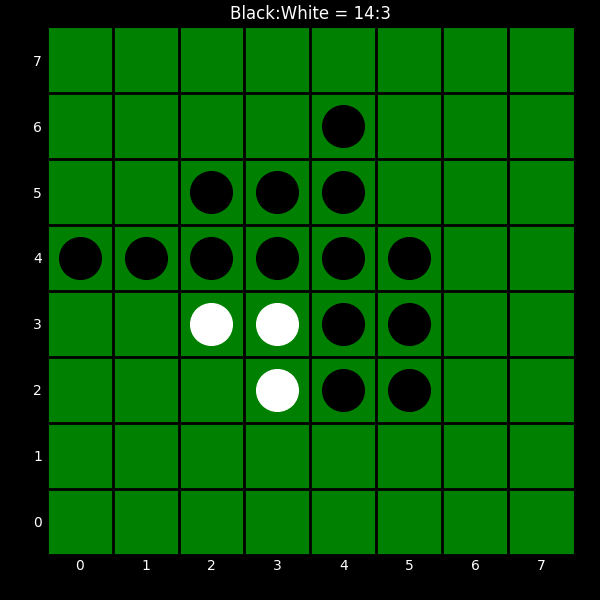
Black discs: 14
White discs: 3